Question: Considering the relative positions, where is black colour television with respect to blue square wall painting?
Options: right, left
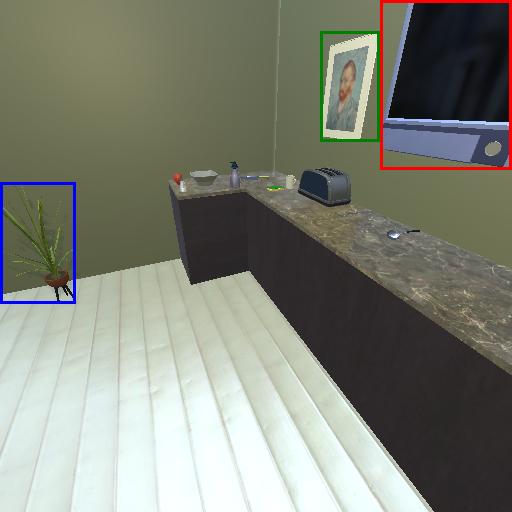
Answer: right